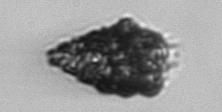
Label: Tintinnopsis